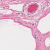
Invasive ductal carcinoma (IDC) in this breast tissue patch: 0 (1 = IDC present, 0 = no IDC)